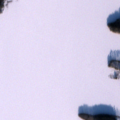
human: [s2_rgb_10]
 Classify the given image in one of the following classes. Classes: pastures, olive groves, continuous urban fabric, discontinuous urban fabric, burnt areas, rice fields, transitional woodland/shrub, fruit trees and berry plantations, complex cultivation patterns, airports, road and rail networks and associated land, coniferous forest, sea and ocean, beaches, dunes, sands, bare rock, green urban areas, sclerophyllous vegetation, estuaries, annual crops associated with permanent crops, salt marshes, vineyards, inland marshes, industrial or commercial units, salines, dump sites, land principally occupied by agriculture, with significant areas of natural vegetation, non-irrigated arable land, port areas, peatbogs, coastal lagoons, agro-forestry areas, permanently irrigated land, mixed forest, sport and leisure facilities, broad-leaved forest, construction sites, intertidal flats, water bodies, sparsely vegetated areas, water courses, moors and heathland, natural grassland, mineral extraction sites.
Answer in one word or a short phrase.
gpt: mixed forest, water bodies